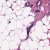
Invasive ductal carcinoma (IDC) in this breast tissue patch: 0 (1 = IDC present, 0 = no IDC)